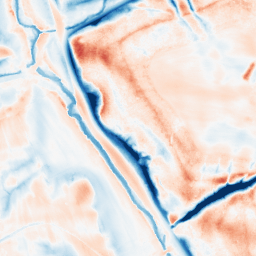
Category: trend_removal
Decomposition family: local_polynomial
Decomposition parameters: window_size: 31
degree: 1
Upsampling method: bicubic
Upsampling parameters: scale: 4
Upsampling scale: 4